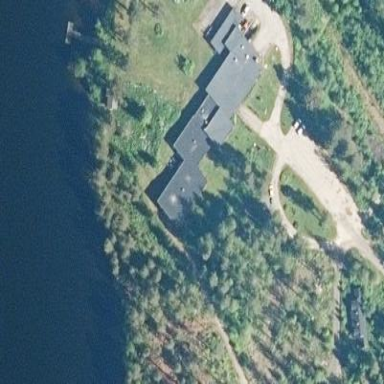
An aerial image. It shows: Nursing home building.